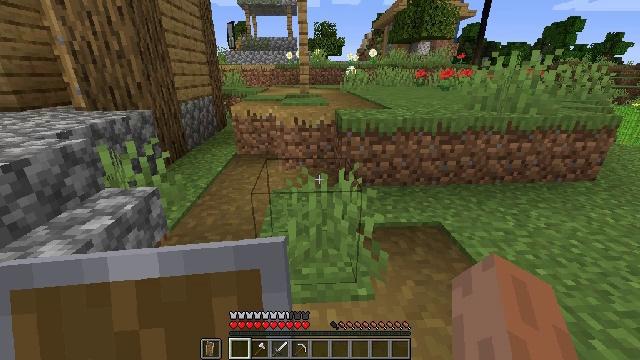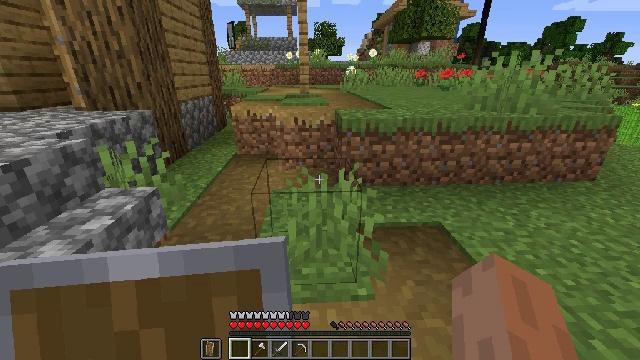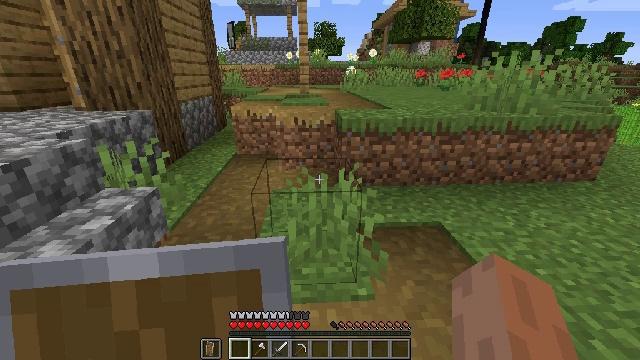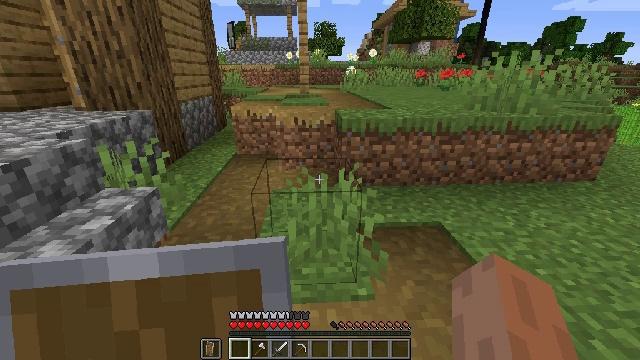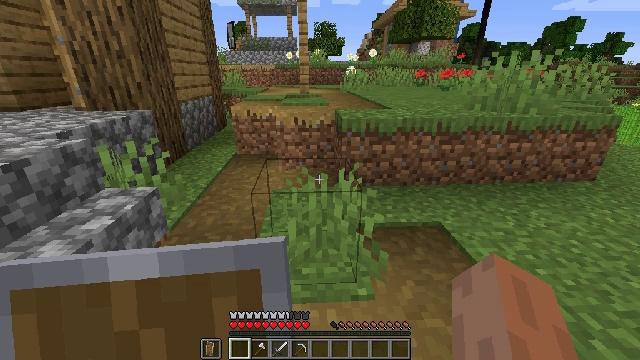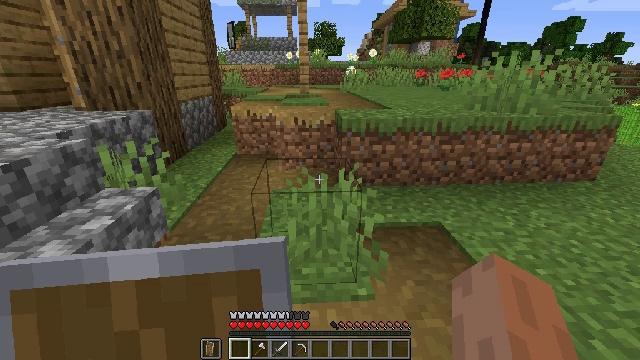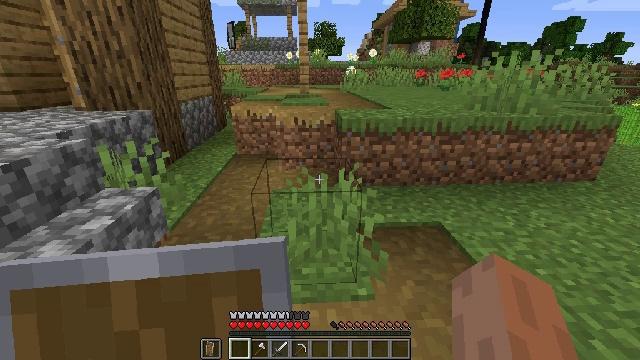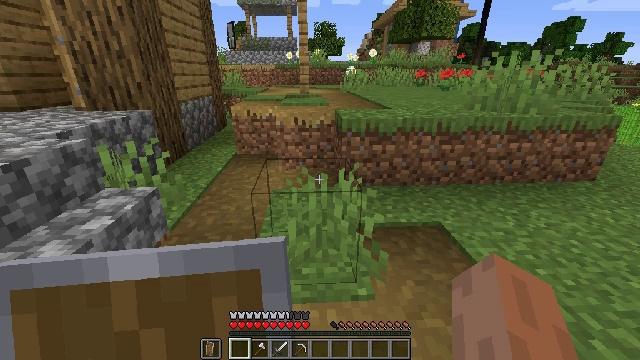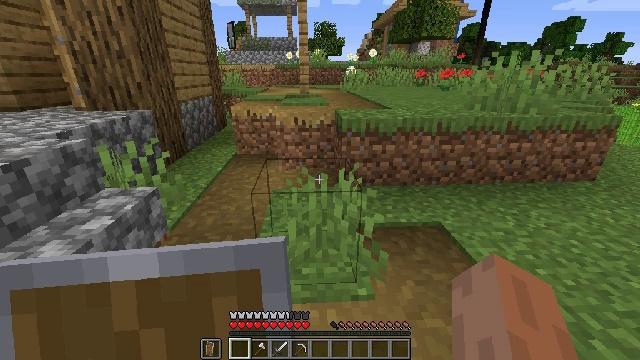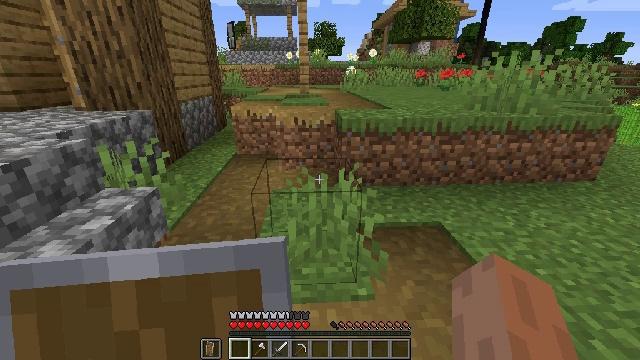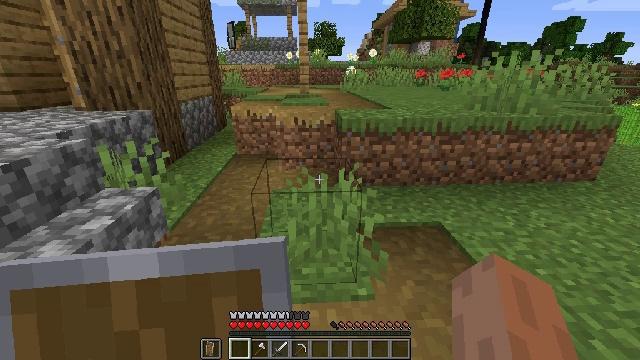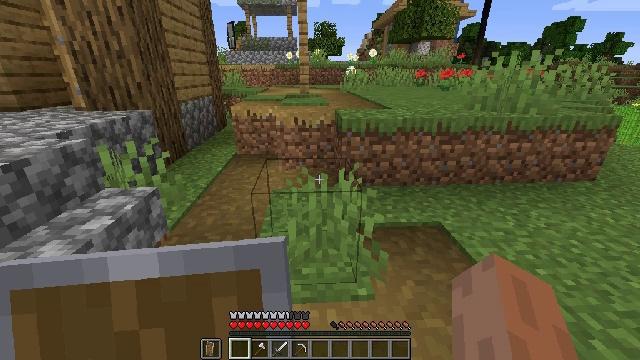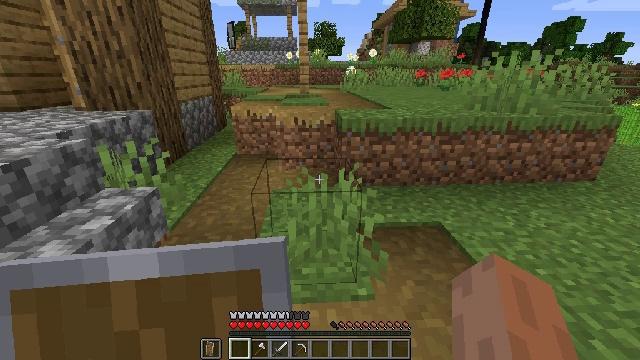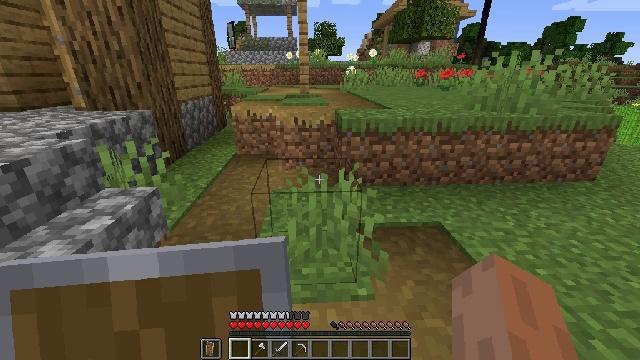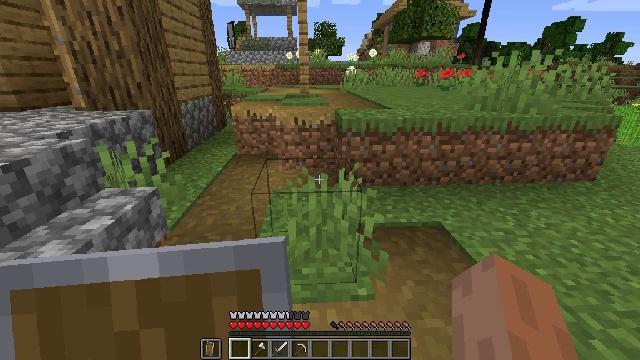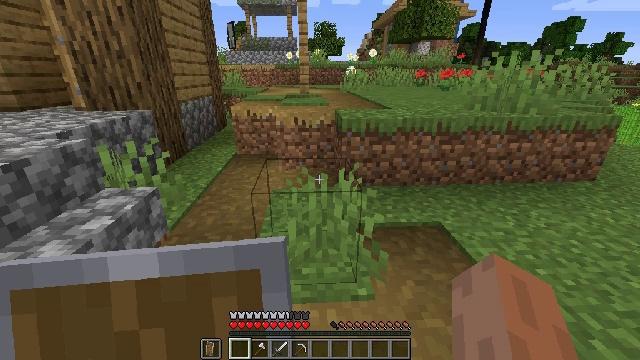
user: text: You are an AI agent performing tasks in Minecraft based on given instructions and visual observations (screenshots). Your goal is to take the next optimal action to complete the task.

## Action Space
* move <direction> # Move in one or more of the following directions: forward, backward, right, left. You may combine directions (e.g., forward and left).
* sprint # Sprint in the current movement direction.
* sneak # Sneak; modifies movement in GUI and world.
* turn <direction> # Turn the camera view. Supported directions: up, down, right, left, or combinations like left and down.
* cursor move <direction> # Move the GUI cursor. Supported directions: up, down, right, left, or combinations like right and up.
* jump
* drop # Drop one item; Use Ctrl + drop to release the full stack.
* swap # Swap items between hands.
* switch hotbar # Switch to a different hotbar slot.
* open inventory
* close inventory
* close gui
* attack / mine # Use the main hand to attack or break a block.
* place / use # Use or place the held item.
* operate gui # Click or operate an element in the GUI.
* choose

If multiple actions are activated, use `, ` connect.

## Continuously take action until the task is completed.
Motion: motion action
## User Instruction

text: craft item air
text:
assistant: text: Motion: no_op
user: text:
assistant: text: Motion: no_op
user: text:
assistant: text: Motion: no_op
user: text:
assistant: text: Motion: no_op
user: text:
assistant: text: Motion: no_op
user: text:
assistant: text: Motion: no_op
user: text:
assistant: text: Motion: no_op
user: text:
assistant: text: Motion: no_op
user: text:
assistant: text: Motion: no_op
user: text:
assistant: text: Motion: no_op
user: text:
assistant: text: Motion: no_op
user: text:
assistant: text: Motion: no_op
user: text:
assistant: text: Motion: no_op
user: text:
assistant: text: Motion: no_op
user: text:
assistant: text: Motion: no_op
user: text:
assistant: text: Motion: no_op
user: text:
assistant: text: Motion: no_op
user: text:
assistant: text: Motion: no_op
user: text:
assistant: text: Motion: no_op
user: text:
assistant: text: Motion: no_op
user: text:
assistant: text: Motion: no_op
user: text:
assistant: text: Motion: no_op
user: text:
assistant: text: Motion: no_op
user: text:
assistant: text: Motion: no_op
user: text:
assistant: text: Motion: no_op
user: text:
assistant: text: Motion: no_op
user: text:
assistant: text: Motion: no_op
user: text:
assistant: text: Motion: no_op
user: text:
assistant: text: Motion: no_op
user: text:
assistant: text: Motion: no_op